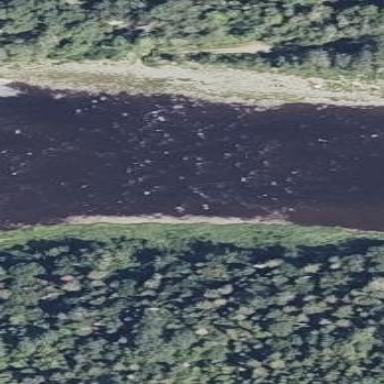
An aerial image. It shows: Rapids in natural water.